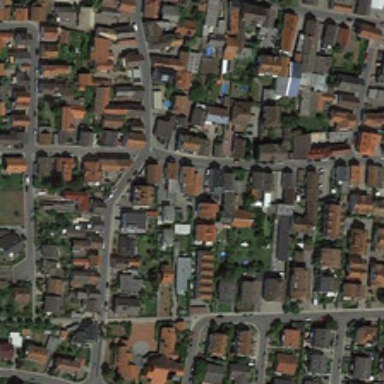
There are buildings, roads and trees .